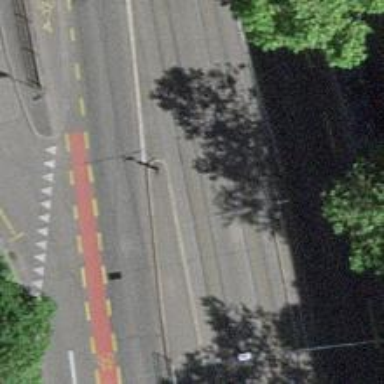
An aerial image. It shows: Tram stop with public transport stop position.